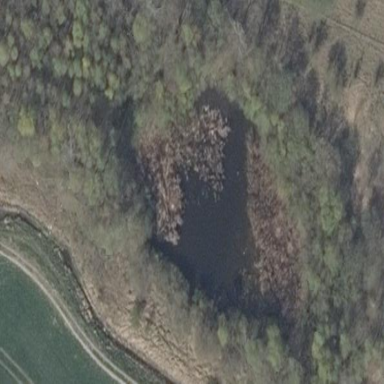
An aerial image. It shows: Swamp in wetland area.